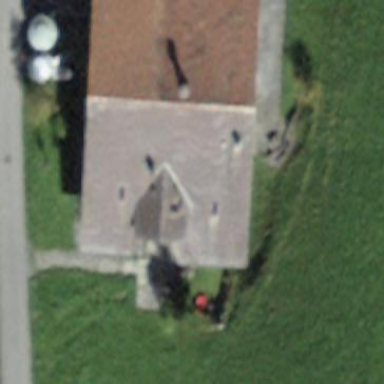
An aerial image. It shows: Farm building.